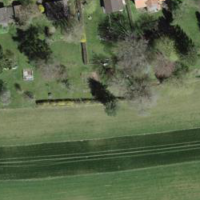
EUNIS habitat code: 52
Species observed at this site:
Vinca major